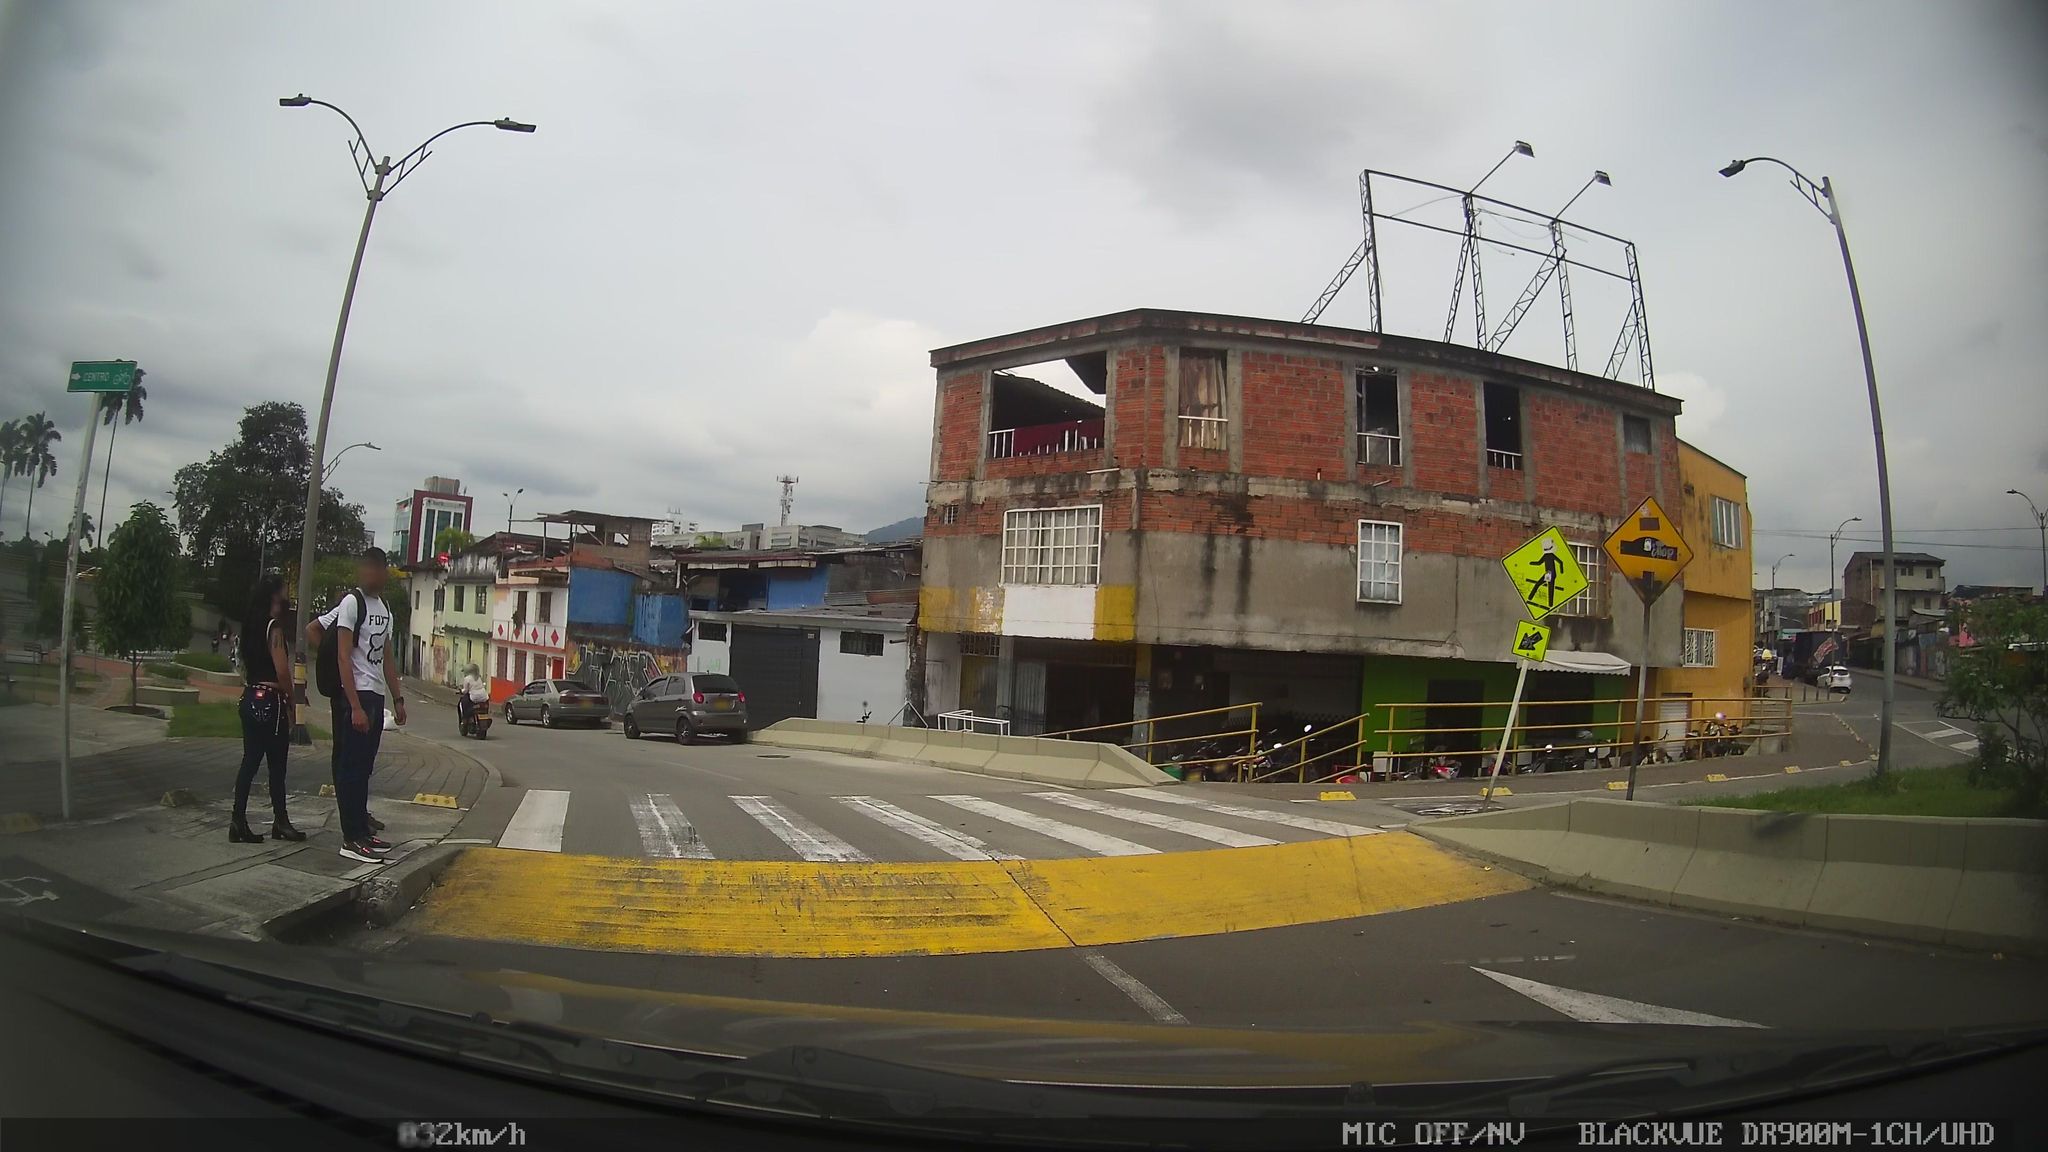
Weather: cloudy
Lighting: day
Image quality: good
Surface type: driving surface
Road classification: secondary_link, secondary
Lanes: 2
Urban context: urban centre
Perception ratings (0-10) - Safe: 1.27, Lively: 5.21, Beautiful: 0.53, Boring: 5.8, Depressing: 7.39, Wealthy: 1.48